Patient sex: M
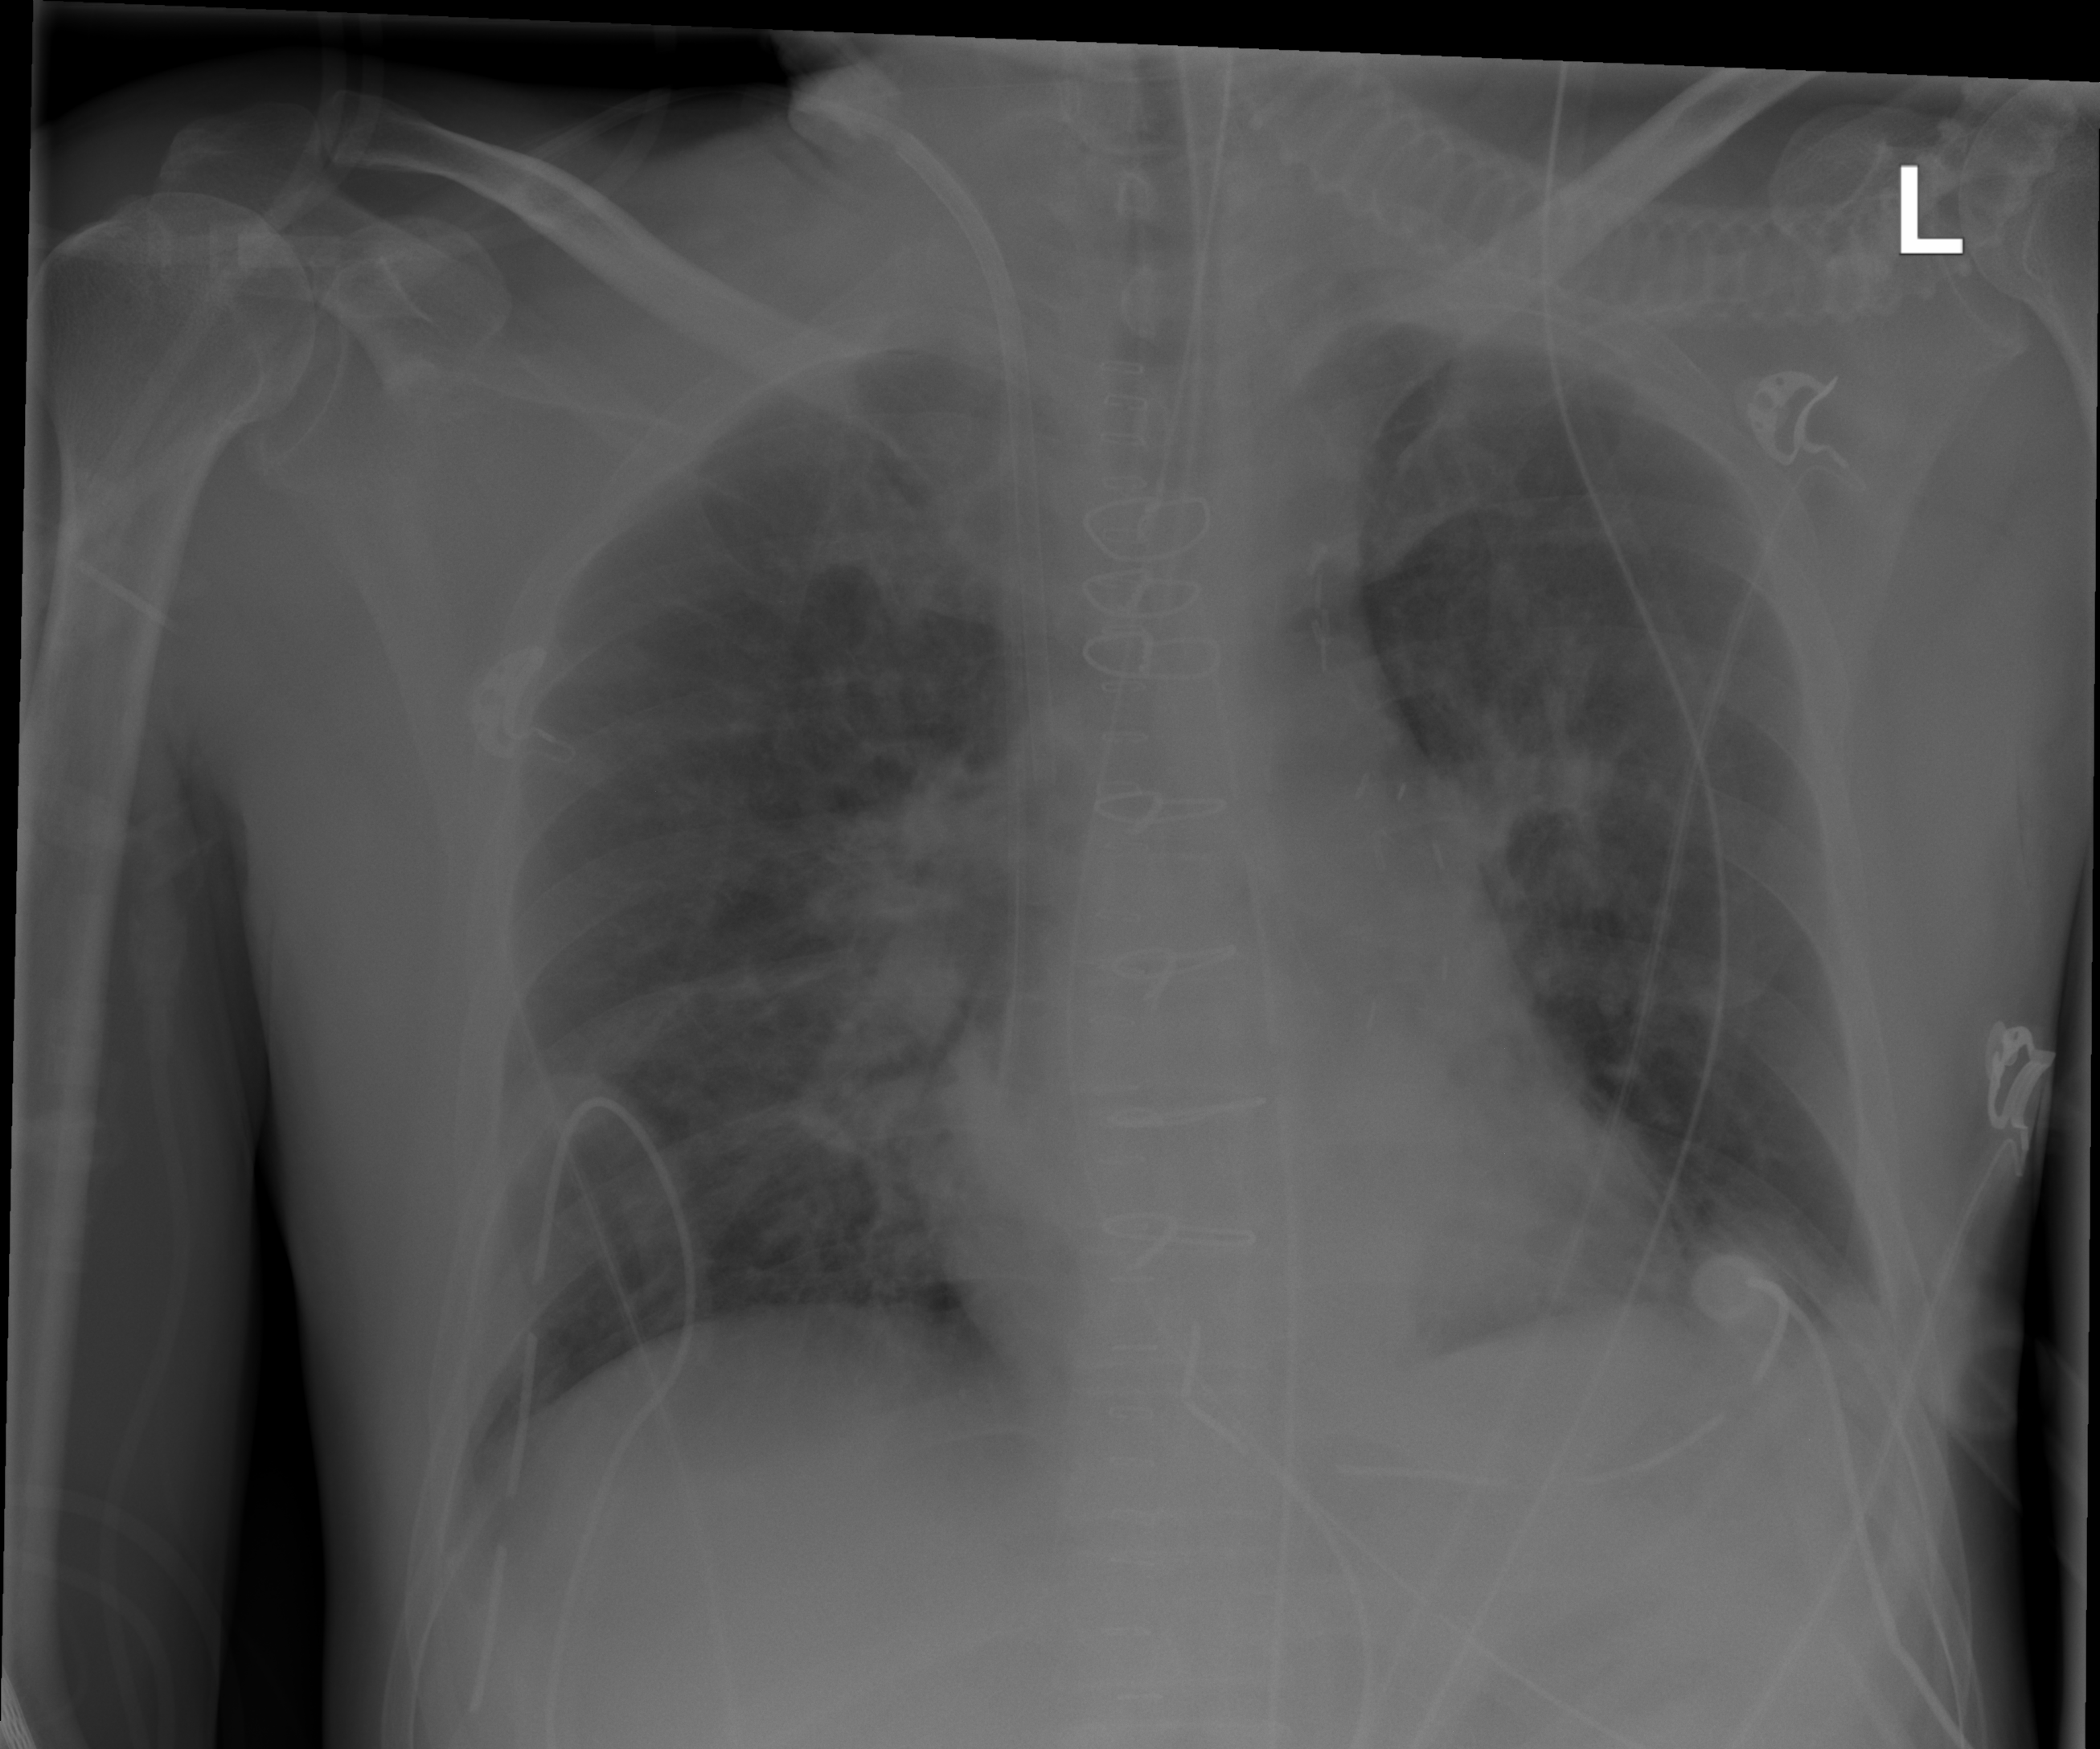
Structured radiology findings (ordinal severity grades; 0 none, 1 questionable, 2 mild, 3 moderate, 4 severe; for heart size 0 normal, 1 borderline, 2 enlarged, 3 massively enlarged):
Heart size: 0
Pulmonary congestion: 2
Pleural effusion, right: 0
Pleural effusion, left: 0
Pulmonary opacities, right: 3
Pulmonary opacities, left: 3
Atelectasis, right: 2
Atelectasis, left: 2